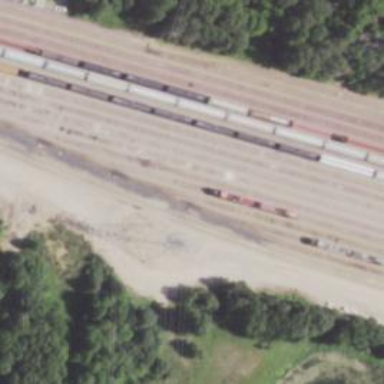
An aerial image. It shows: Railway yard.